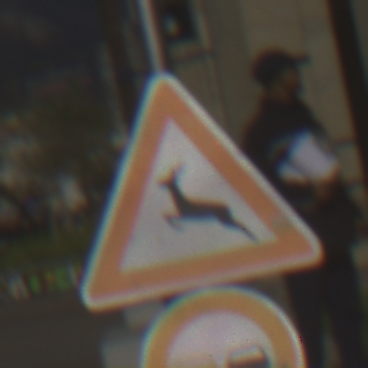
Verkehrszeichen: WildwechselRechts
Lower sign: Ueberholverbot
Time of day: MorningAfternoon
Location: Outdoor (Urban)
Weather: PartlyCloudy
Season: NotSpecified
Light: Natural